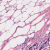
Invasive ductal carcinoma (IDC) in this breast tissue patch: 1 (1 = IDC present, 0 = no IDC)